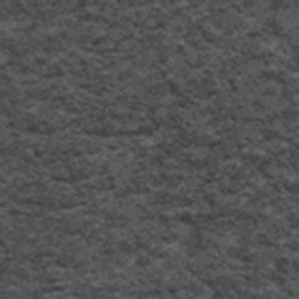
Label: frost